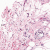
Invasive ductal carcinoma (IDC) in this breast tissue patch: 0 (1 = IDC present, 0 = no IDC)